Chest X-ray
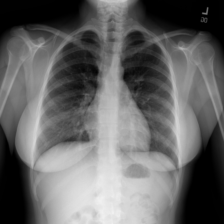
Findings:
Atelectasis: negative
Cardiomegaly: negative
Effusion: negative
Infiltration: positive
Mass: negative
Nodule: negative
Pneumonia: negative
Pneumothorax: negative
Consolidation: negative
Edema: negative
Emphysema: negative
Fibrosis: negative
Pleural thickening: negative
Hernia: negative